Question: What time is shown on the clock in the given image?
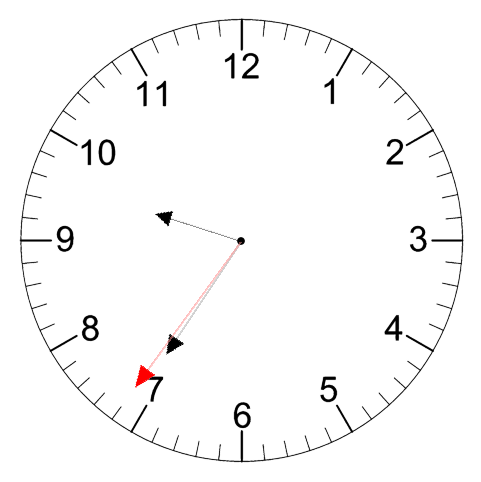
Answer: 09:35:36